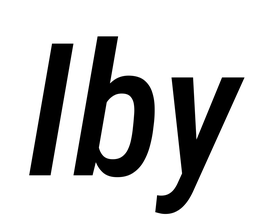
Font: Roboto-Italic_Condensed_Medium_Italic